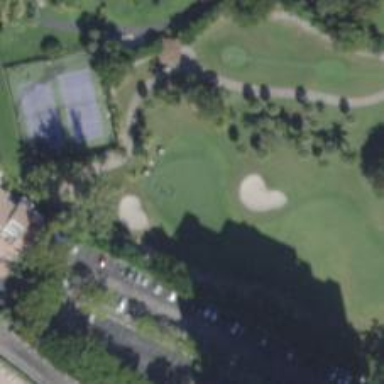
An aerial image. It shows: Golf hole.